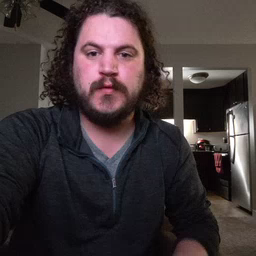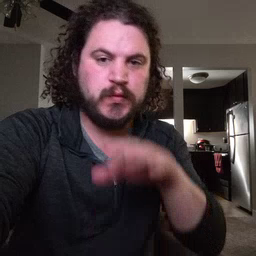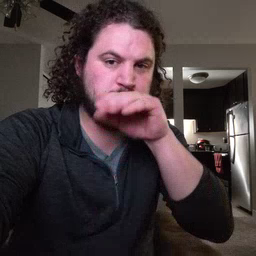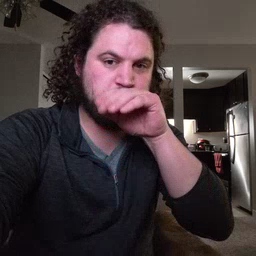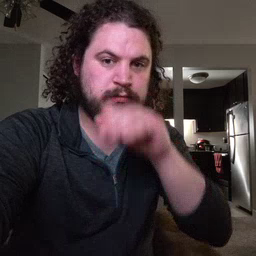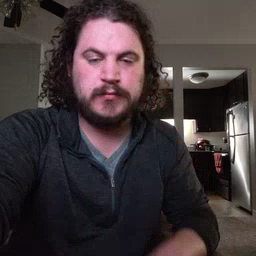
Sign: goose